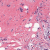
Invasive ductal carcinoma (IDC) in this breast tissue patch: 0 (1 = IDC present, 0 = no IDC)